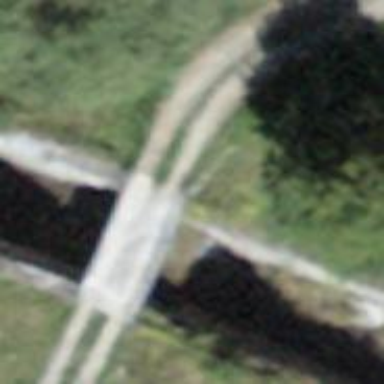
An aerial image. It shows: Track road on bridge.